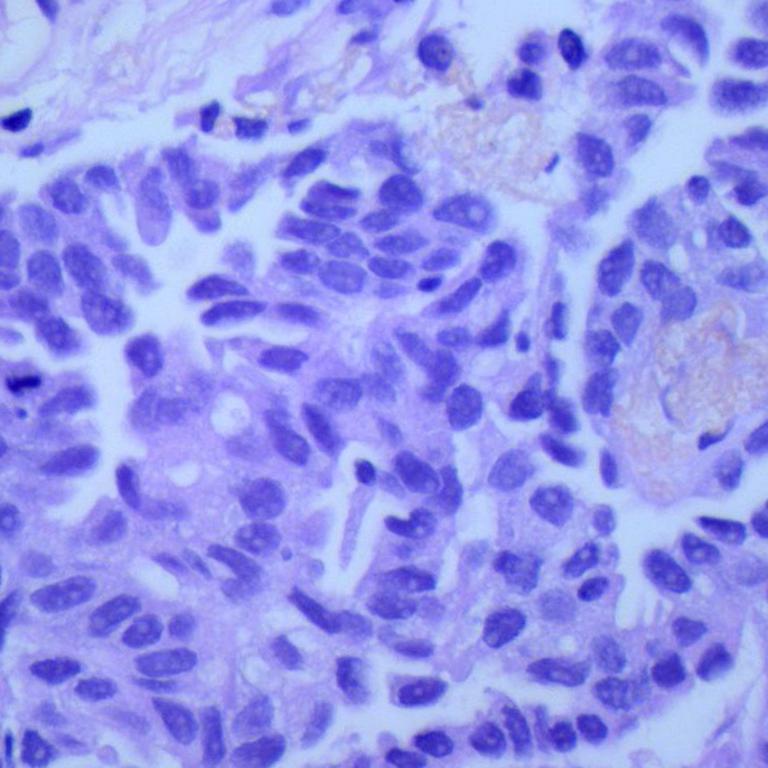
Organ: lung
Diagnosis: adenocarcinomas